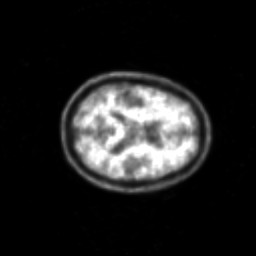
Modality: PET
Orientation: axial
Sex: male
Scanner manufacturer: siemens